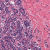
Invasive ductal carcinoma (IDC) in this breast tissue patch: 0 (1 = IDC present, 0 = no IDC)